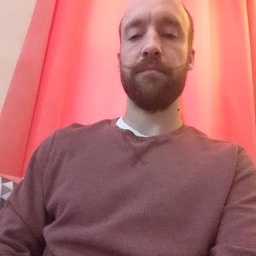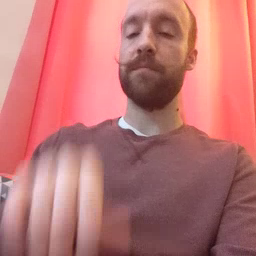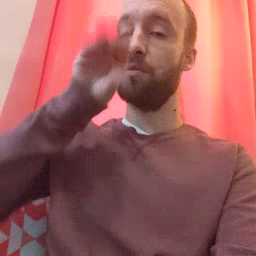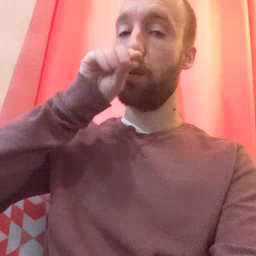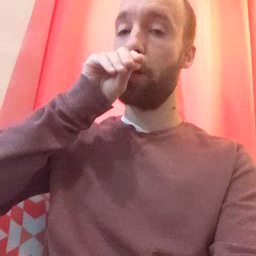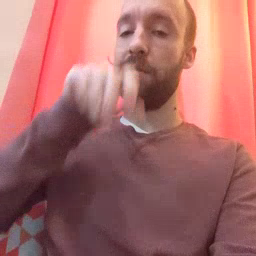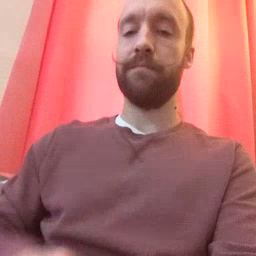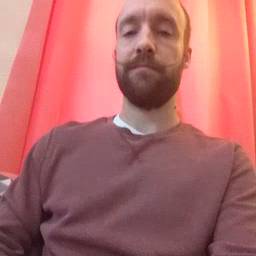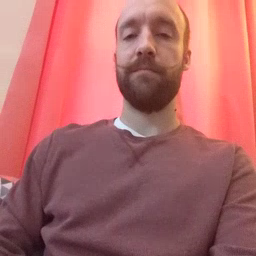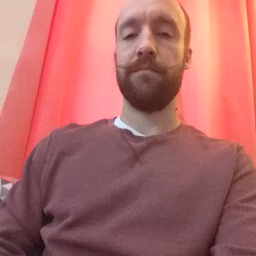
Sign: goose